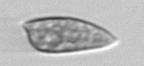
Label: Prorocentrum_dentatum